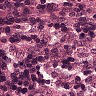
Metastatic tissue present: no